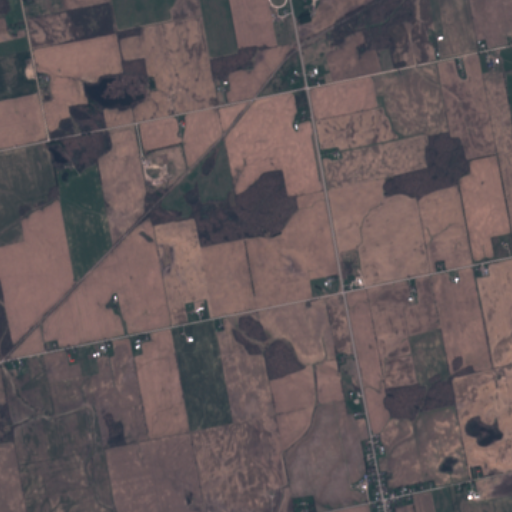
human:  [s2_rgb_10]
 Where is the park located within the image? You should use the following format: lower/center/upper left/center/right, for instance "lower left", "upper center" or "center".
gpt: The park is located in the lower right of the image.
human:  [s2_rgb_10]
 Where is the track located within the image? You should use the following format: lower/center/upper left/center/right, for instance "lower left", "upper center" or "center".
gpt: The track is located in the upper center of the image.
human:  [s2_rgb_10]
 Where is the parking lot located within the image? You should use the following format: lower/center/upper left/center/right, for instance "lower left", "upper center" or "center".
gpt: There is no parking lot in the image.